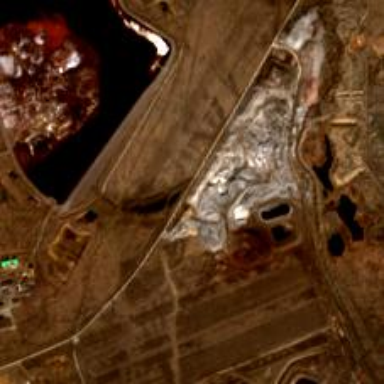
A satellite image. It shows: Landfill containing slag waste.